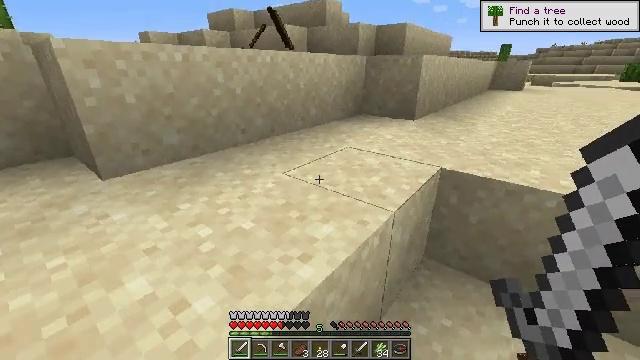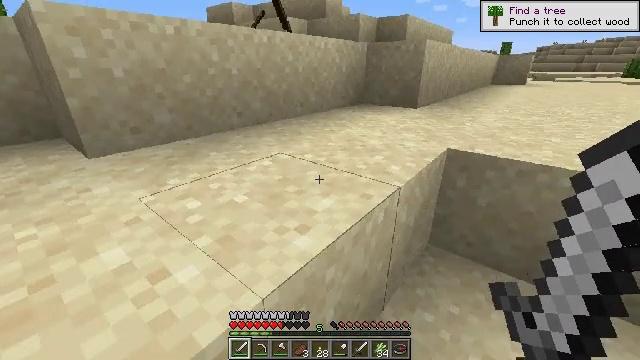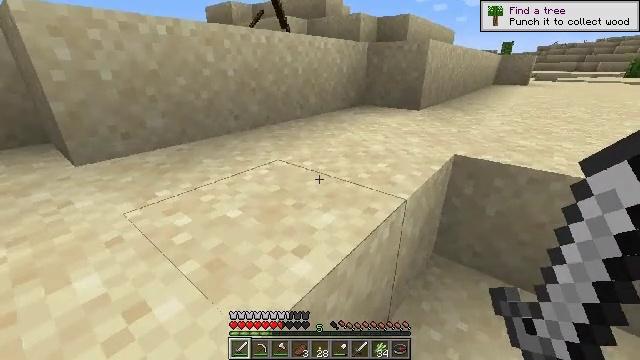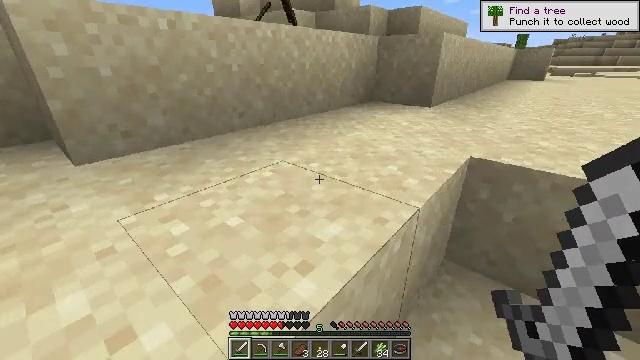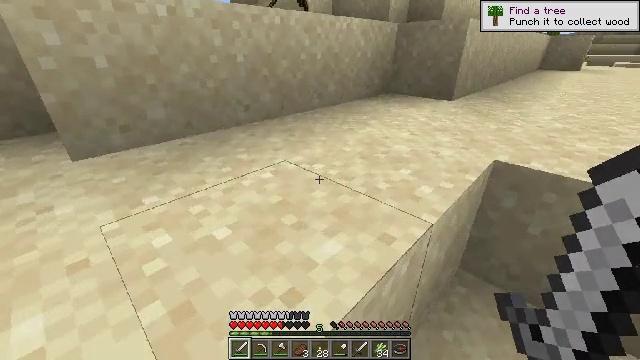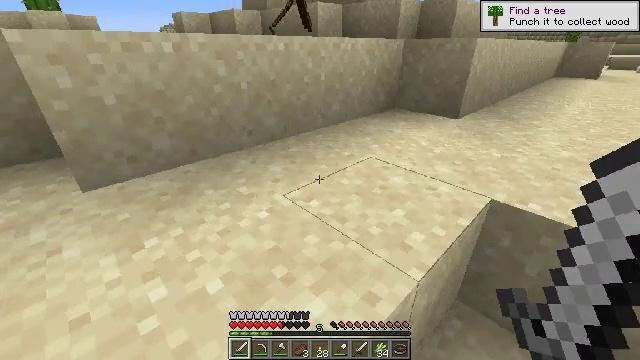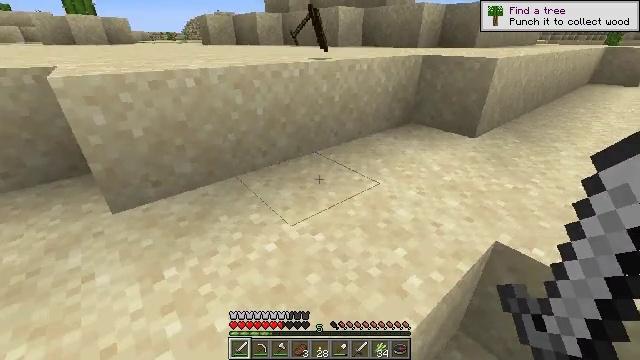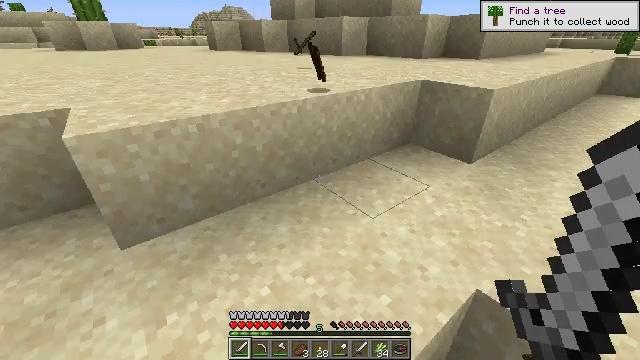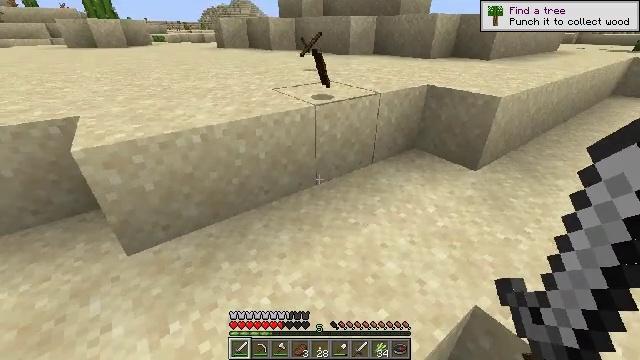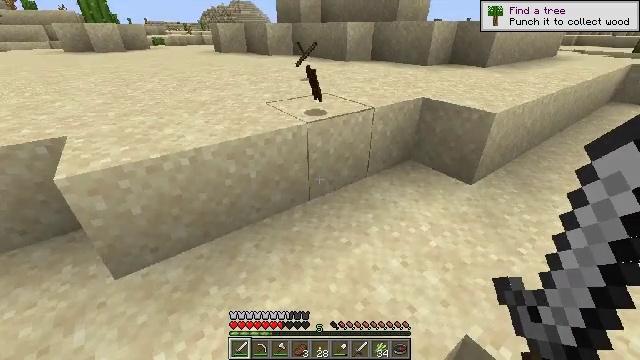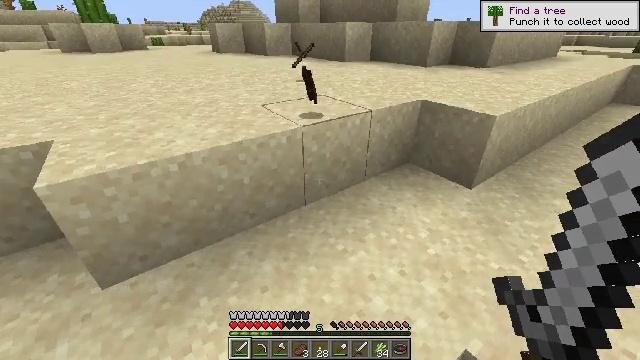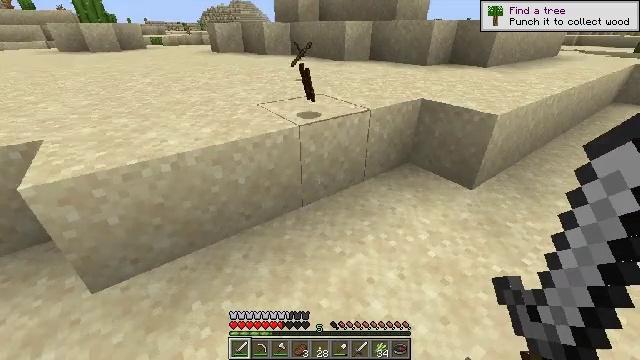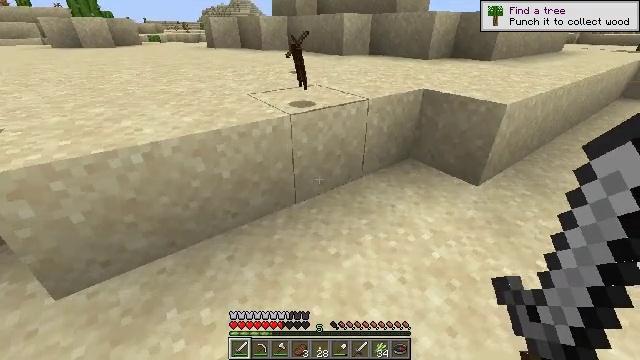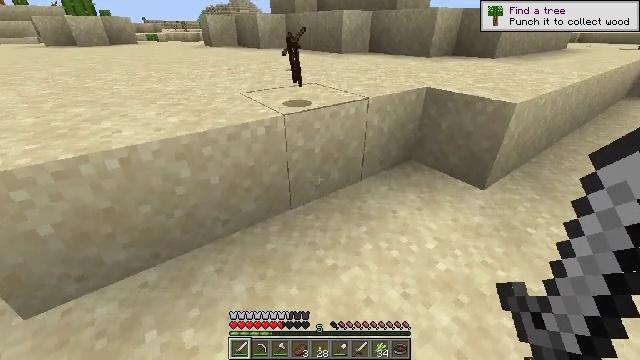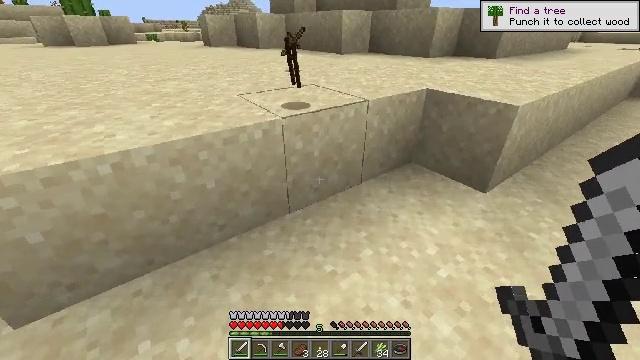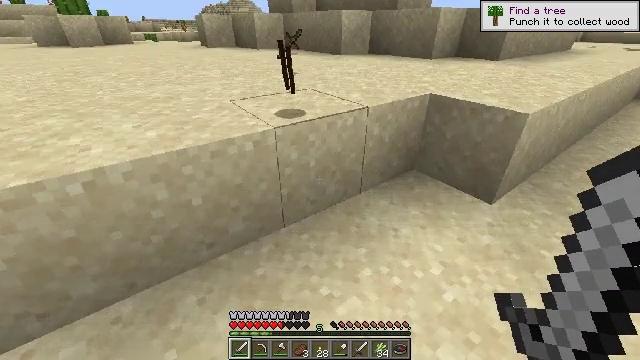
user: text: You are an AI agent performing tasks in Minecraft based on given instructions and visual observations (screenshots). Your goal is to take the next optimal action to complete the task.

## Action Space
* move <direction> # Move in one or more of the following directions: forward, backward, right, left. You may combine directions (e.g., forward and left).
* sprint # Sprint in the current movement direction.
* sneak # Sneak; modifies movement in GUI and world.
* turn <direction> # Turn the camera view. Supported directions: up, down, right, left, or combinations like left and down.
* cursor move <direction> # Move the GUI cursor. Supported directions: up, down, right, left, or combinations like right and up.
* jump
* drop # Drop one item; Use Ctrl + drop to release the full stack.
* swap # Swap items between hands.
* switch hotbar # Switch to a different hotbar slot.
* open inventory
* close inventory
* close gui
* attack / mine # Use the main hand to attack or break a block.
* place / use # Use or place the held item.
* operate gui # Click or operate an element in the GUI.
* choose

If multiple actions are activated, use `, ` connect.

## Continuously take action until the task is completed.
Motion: motion action
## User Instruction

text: Remove an iron helmet from the inventory.
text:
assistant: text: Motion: move forward
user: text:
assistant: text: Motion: move forward
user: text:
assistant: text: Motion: move forward, turn left and down
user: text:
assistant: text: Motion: move forward, turn left and down
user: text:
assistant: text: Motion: move forward, turn left, jump
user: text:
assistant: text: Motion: move forward, turn left and down, jump
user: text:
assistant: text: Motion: move forward, turn left and down, jump
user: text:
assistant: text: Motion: move forward, turn left and down, jump
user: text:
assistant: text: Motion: move forward, jump
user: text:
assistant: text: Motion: move forward
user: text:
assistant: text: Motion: move forward
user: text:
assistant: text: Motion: move forward
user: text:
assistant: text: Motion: move forward
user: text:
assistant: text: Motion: move forward
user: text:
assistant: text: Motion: move forward
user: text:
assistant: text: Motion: move forward
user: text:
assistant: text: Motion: move forward, turn left
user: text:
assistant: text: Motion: move forward, turn left
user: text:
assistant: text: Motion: move forward, turn left, jump
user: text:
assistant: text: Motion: move forward, turn left, jump
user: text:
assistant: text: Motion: move forward, turn left, jump
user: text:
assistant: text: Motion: move forward, turn left, jump
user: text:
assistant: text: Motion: move forward, jump
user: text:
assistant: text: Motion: move forward
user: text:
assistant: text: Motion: move forward
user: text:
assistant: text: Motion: move forward
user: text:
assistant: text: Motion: move forward
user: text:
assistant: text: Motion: move forward
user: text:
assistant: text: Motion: move forward
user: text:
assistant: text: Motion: move forward